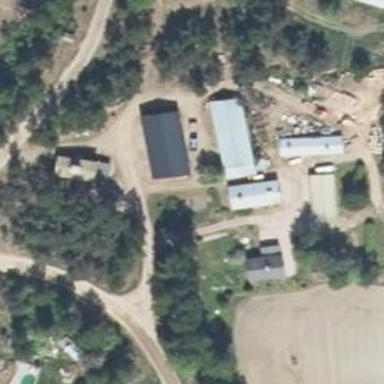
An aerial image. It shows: Farmyard area.